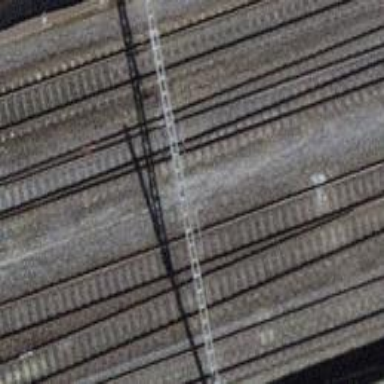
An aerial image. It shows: Railway switch.